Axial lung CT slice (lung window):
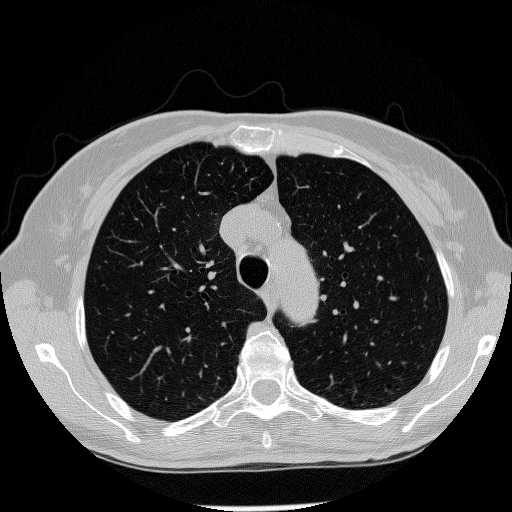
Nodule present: no